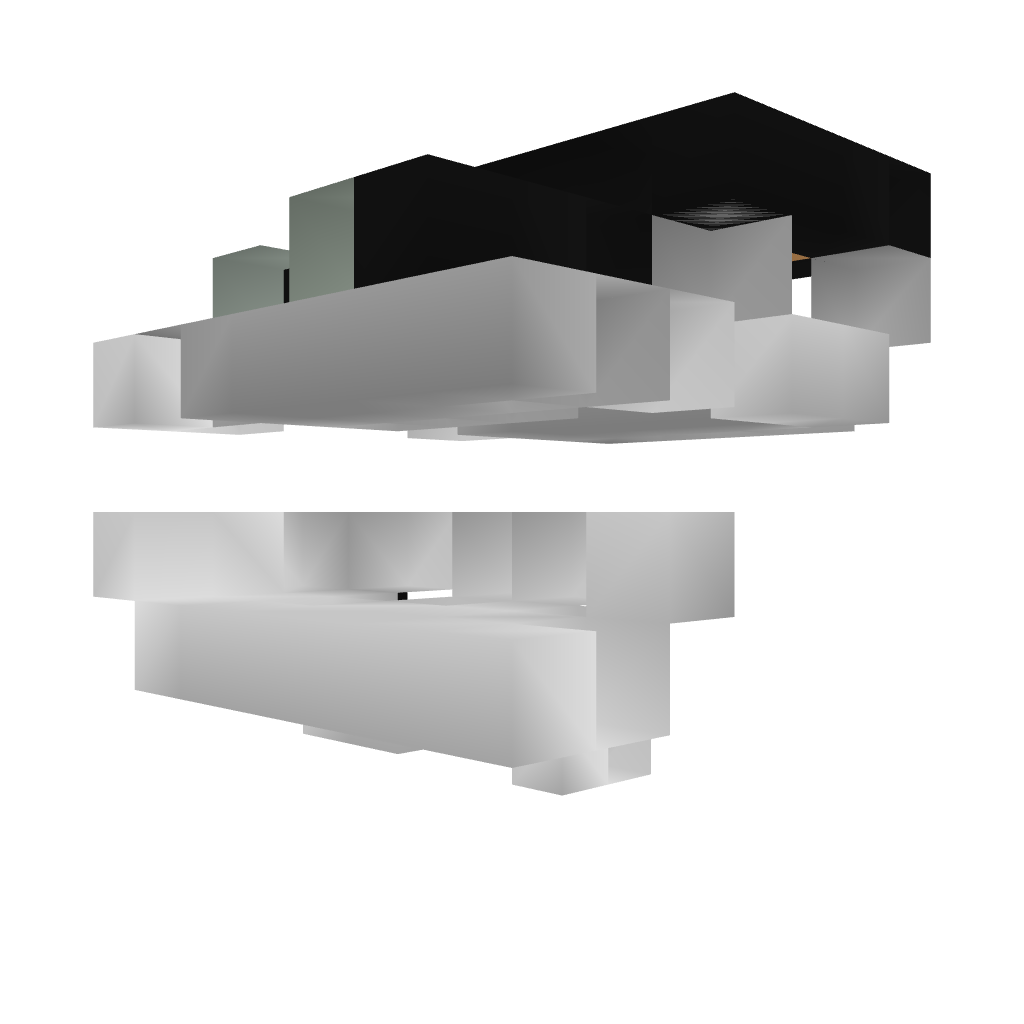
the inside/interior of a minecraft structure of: Chicken Farm+Cooker #2